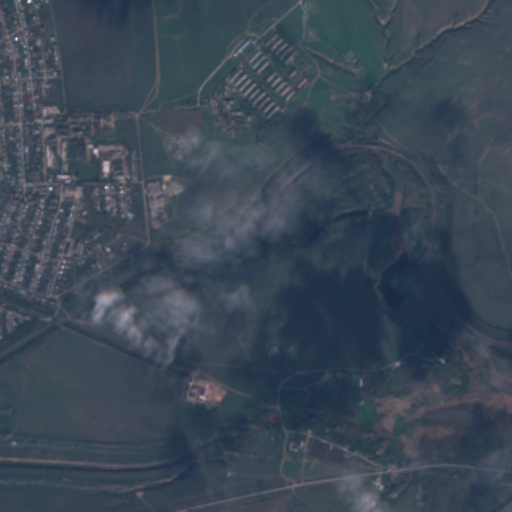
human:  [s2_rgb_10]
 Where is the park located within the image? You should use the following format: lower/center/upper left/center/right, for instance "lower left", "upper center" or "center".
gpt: The park is located in the upper left of the image.
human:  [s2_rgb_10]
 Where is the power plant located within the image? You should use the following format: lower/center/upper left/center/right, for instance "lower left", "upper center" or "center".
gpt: There is no power plant in the image.